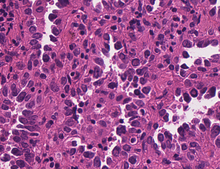
Tumor epithelial tissue: yes
Tumor-associated stroma tissue: no
Normal tissue: no